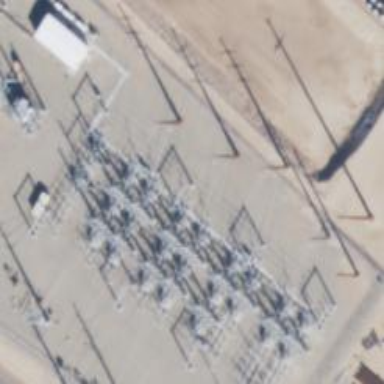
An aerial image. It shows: Switch used for power control.